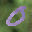
Label: 0